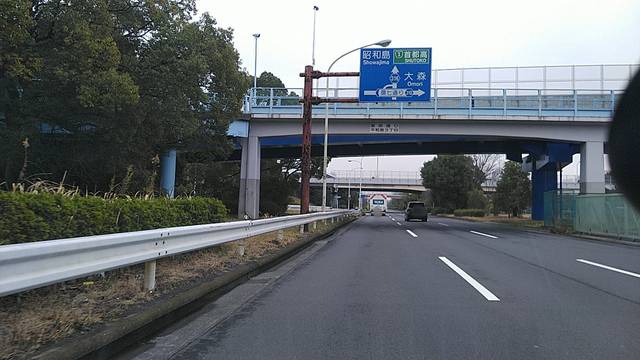
Region: Japan
Coordinates: 35.583, 139.745